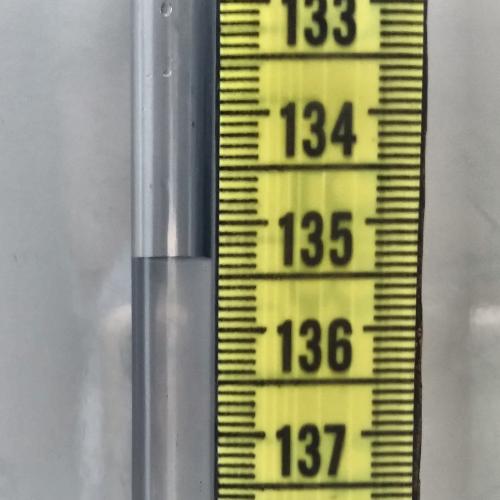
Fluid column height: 135.3 cm